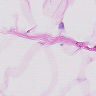
Metastatic tissue present: no